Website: apple
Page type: review-order
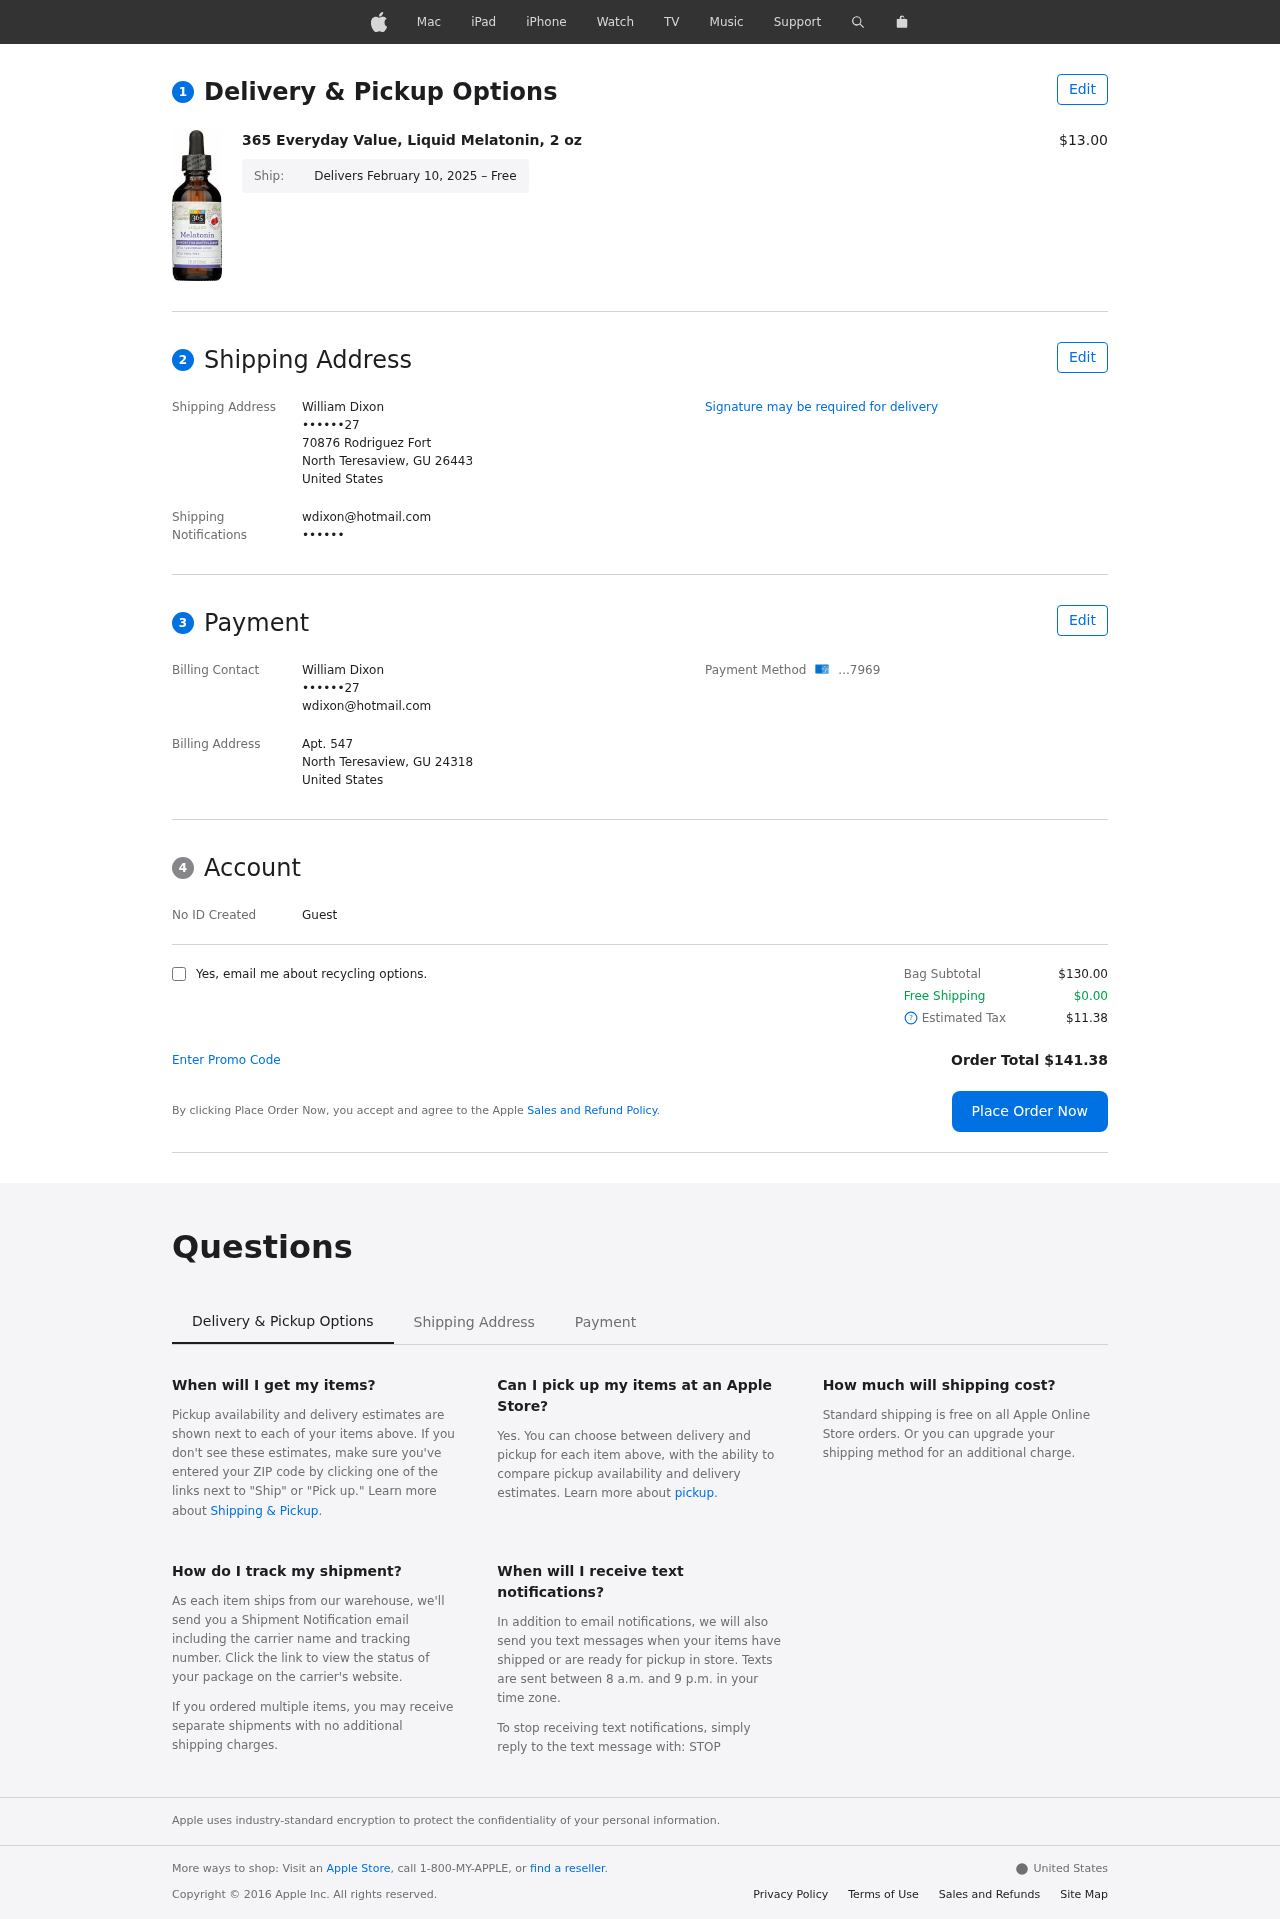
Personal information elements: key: PII_CARD_LAST4
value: ...7969
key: PII_CITY_STATE_ZIP
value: North Teresaview, GU 26443
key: PII_CITY_STATE_ZIP2
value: North Teresaview, GU 24318
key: PII_COUNTRY
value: United States
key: PII_EMAIL
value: wdixon@hotmail.com
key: PII_FULLNAME
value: William Dixon
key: PII_PHONE
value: ••••••27
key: PII_STREET
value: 70876 Rodriguez Fort
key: PII_STREET2
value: Apt. 547
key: PII_ALT_PHONE
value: ••••••
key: PII_FIRSTNAME
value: William
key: PII_LASTNAME
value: Dixon
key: PII_FULLNAME2
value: William Dixon
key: PII_FULLNAME3
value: William Dixon
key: PII_FIRSTNAME2
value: William
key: PII_FIRSTNAME3
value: William
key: PII_LASTNAME2
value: Dixon
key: PII_LASTNAME3
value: Dixon
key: PII_FIRSTNAME_DERIVED
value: William
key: PII_LASTNAME_DERIVED
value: Dixon
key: PII_FULLNAME_DERIVED
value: William Dixon
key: PII_NAME_FULL_DERIVED
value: William Dixon
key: PII_DOB_DAY
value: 27
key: PII_DOB_DAY_NUMERIC
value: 27
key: PII_EMAIL2
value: wdixon@hotmail.com
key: PII_EMAIL3
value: wdixon@hotmail.com
Product elements: key: PRODUCT1_NAME
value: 365 Everyday Value, Liquid Melatonin, 2 oz
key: PRODUCT1_PRICE
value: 13
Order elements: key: ORDER_DELIVERY_DATE
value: Delivers February 10, 2025 – Free
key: ORDER_SUBTOTAL
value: $130.00
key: ORDER_SHIPPING_COST
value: $0.00
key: ORDER_TAX
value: $11.38
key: ORDER_TOTAL
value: Order Total $141.38